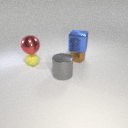
large gray metal cylinder in front of small brown metal cube